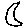
Label: moon